Question: I'm developing an information application and I'd like to brighten it by using an interesting navigation just like Ice Cream Sandwitch unlock screen you can see below:

Swiping an object to one of four predefined locations starts an Activity. Nothing more :)
So maybe you have any sources or just an advice what to start from to create such menu?
Thank you!
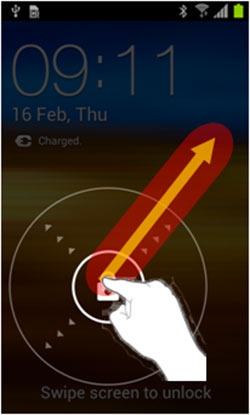
Answer: Try <URL>, extracted from the Android open source project.